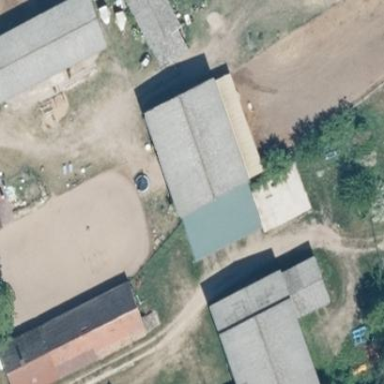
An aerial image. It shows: Barn.